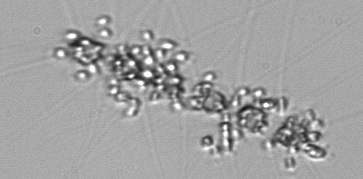
Label: Chaetoceros_didymus_TAG_external_flagellate